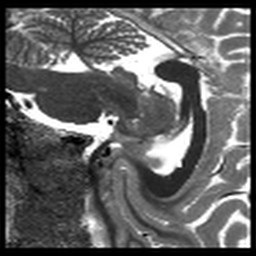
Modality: T1map
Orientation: sagittal
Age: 24
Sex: male